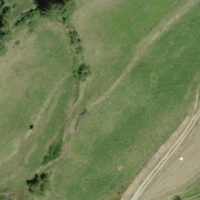
EUNIS habitat code: 26
Species observed at this site:
Parnassius phoebus
Melampyrum arvense
Heracleum sphondylium